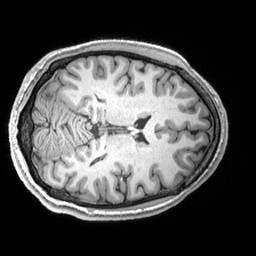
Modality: T1w
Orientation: axial
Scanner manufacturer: siemens
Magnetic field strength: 3 T
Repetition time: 2.53 s
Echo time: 0.00299 s